This is a demodulated (Hilbert-envelope) spectrum computed from a bearing vibration snapshot; the dashed markers indicate where each bearing fault type would appear (BPFO, BPFI, BSF, FTF). Based on the visible evidence, which condition applies: normal, inner_race, outer_race, ball?
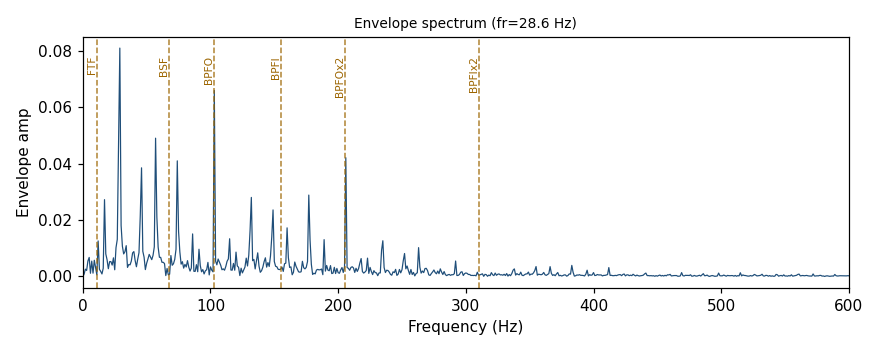
Answer: outer_race